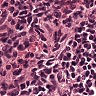
Metastatic tissue present: no